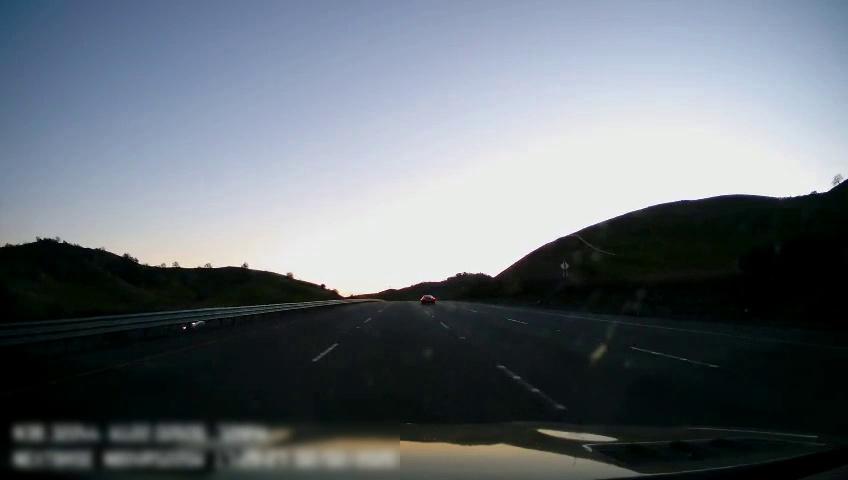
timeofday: Day
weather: Sunny
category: Drivable Space
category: Vehicles | Car
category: Vehicles | Car
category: Lanes | Current Lane
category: Lanes | Current Lane
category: Lanes | Alternate Lane
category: Lanes | Alternate Lane
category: Lanes | Alternate Lane